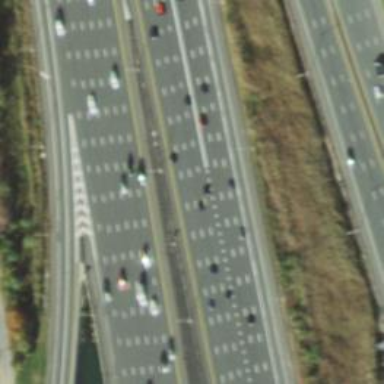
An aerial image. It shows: Urban freeway or expressway.